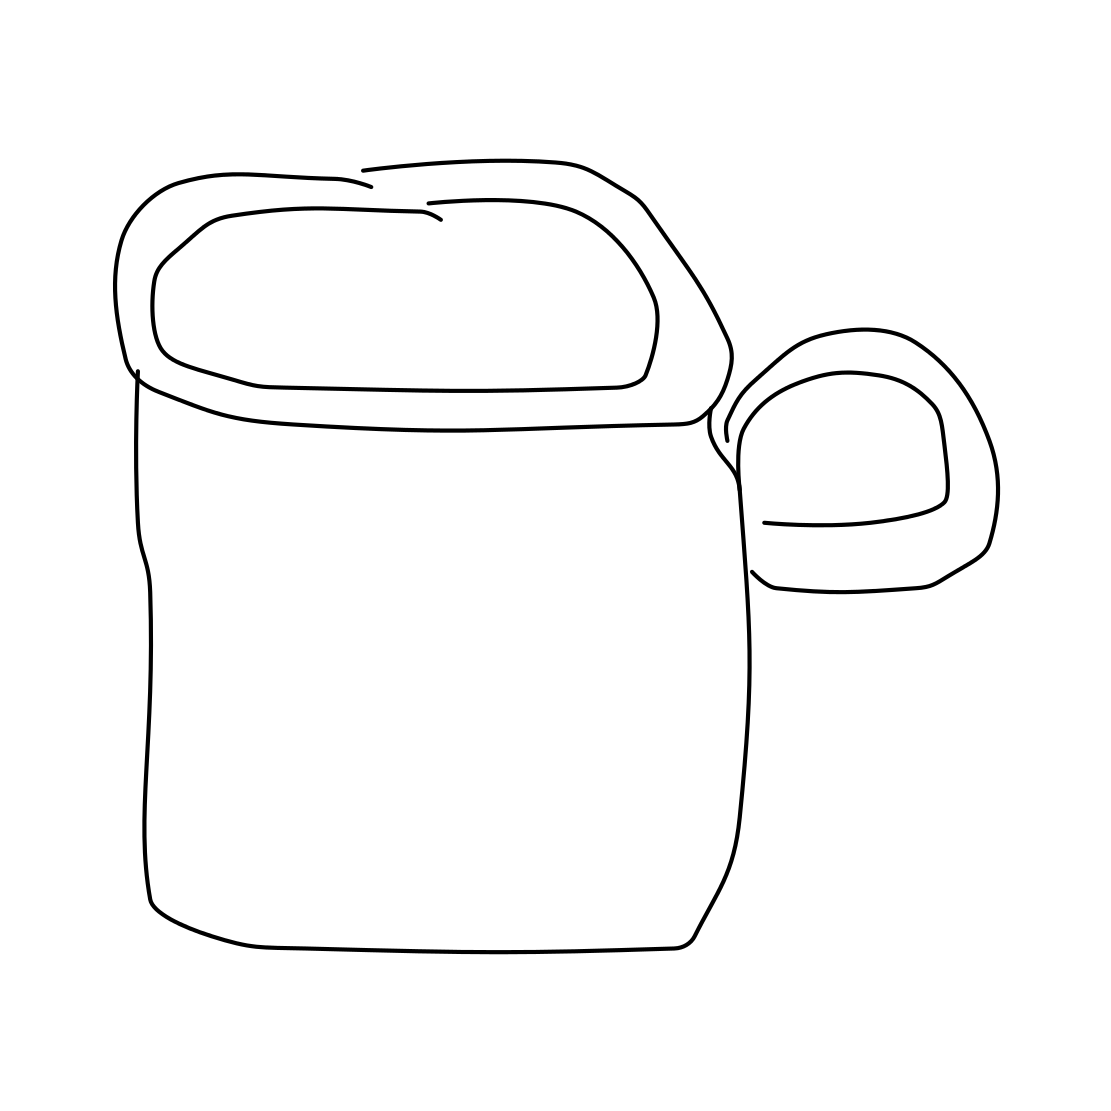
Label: mug